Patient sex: M
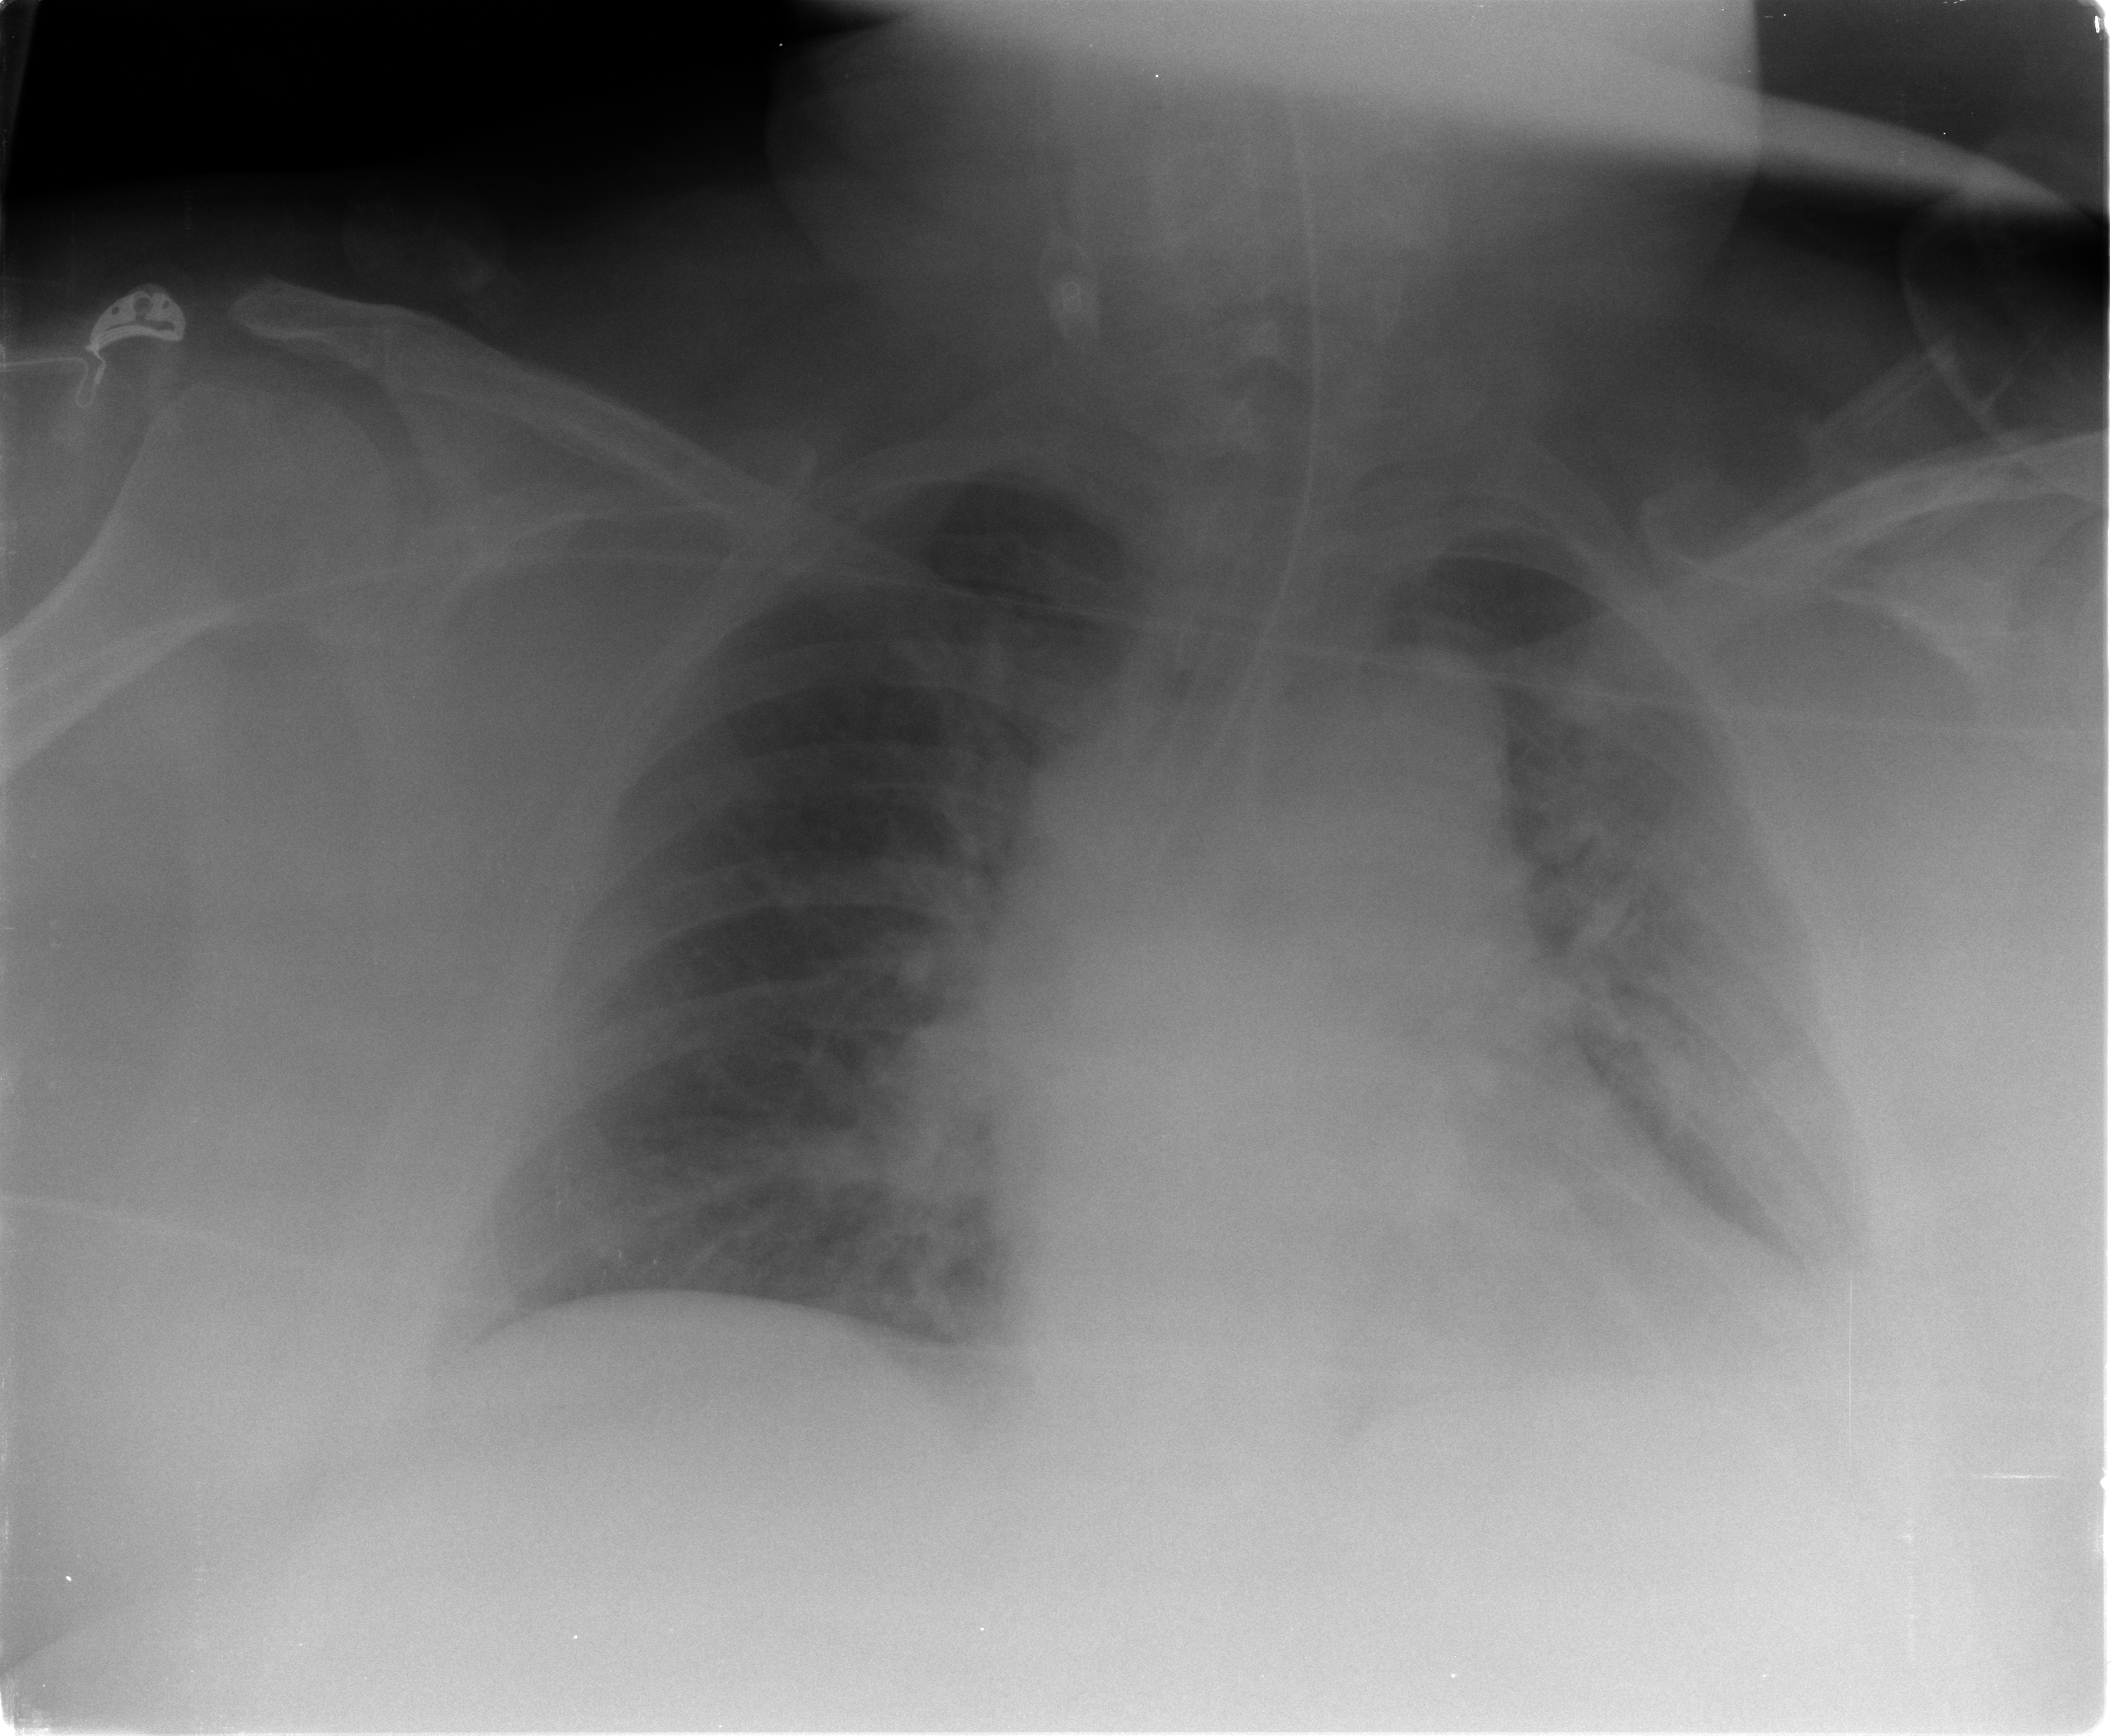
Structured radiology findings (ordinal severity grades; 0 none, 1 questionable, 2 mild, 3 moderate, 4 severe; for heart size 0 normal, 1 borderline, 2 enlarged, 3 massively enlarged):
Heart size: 2
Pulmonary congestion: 1
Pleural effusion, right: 0
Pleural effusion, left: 2
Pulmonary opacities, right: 0
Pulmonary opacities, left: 1
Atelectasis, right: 1
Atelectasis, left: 2